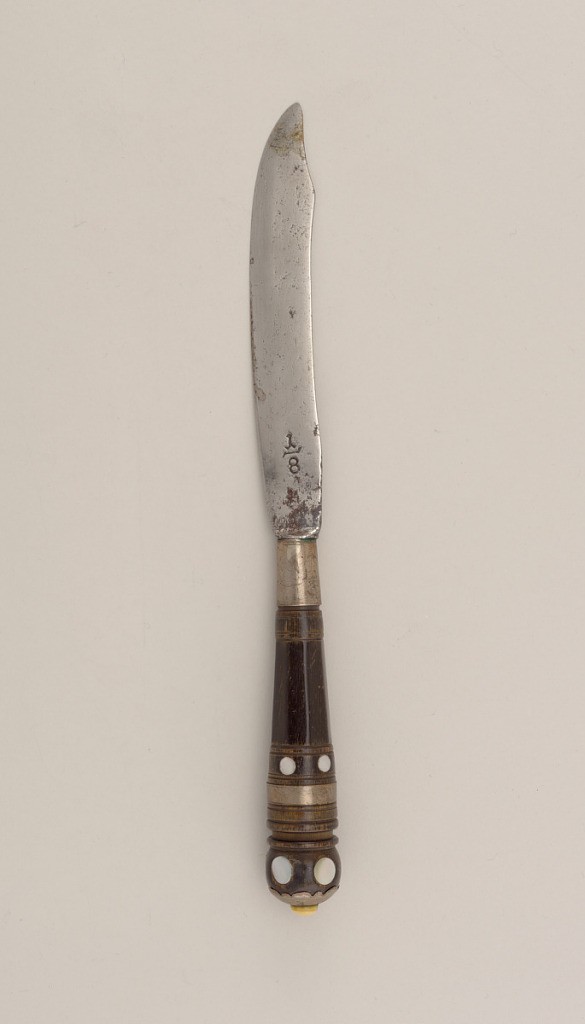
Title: Knife
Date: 1770–1800
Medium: steel, horn, silver, mother-of-pearl, ivory
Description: Sabre-shaped blade, decorated on back of spine, rounded bolster. Silver ferrule with floral pattern. Tapered handle octagonal-shaped in centre, end of handle decorated with horizontal silver bands and mother-of-pearl points. Silver mounts on top of handle has inscription, ivory knob in centre. The end of handle screwed to the handle; salt container.